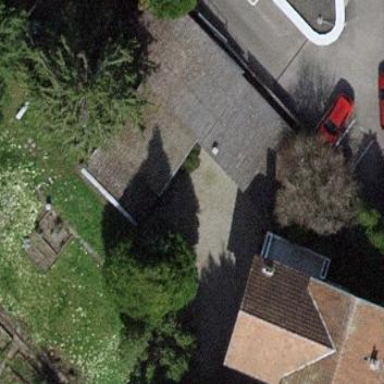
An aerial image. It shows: Garden enclosed by fence.